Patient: sex F, age 76
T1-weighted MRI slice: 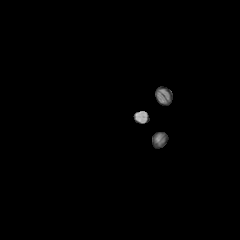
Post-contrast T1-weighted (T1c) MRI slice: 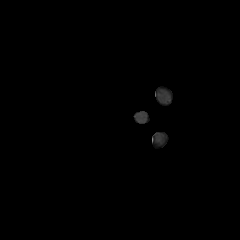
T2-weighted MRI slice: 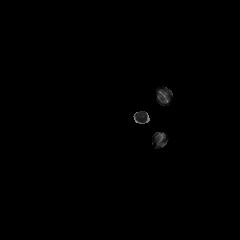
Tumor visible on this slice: no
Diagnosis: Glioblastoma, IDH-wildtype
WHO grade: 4